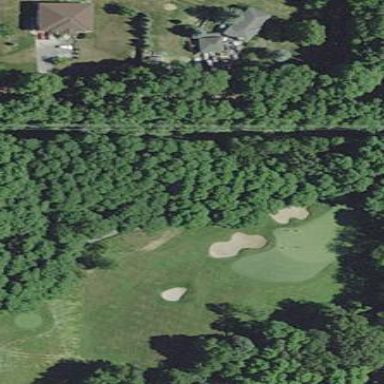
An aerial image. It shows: Area of rough grass used for golf.